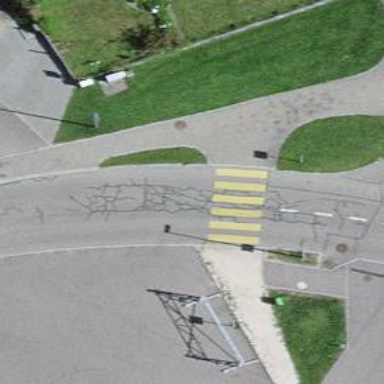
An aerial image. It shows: Zebra crossing on the road.